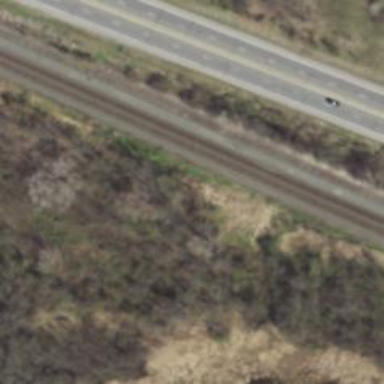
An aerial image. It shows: Railway track.